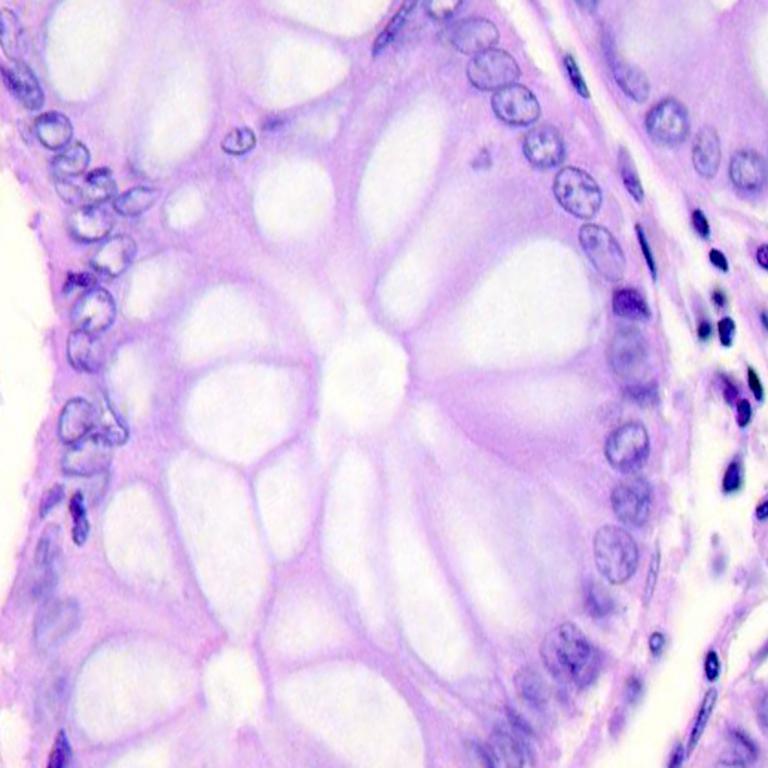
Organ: colon
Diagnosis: benign